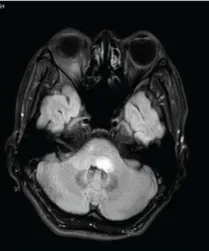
(G) Brain MRI revealed a new T2-hyperintense lesion located in left pons with no-contrast enhancement.
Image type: radiology (mri)